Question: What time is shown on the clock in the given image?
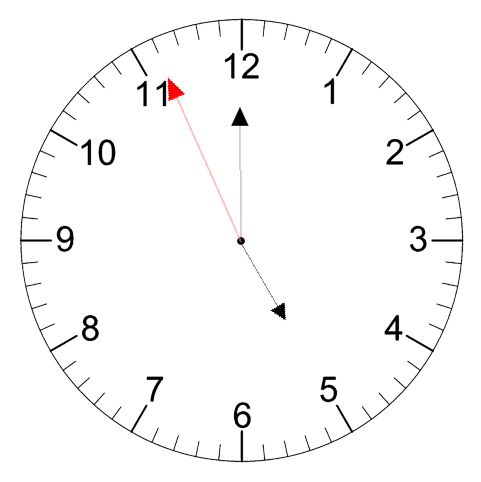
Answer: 04:59:56